Field crop: maize
Growth stage: 1
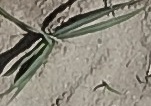
Species: sorghum